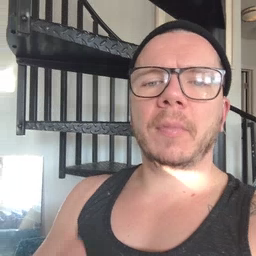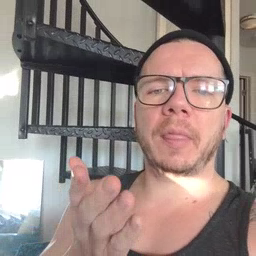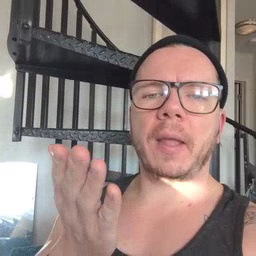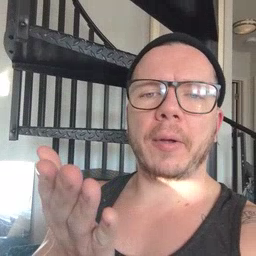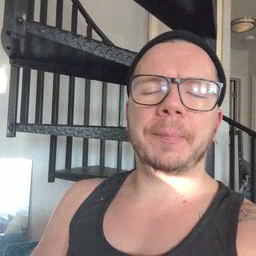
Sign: there